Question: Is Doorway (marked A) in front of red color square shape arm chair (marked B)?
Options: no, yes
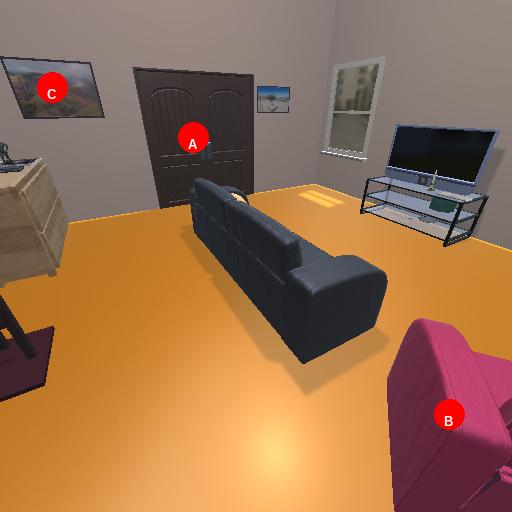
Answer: no